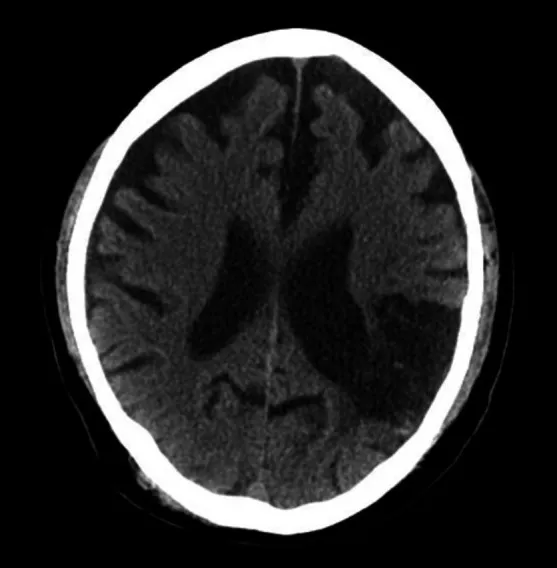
Non-contrast CT scan obtained from outside hospital.
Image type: radiology (ct)